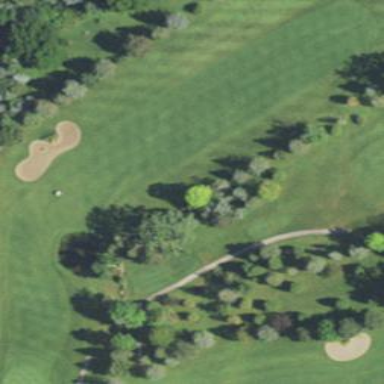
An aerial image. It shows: Golf fairway surrounded by grass.